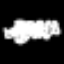
Label: squiggle